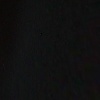
Label: space